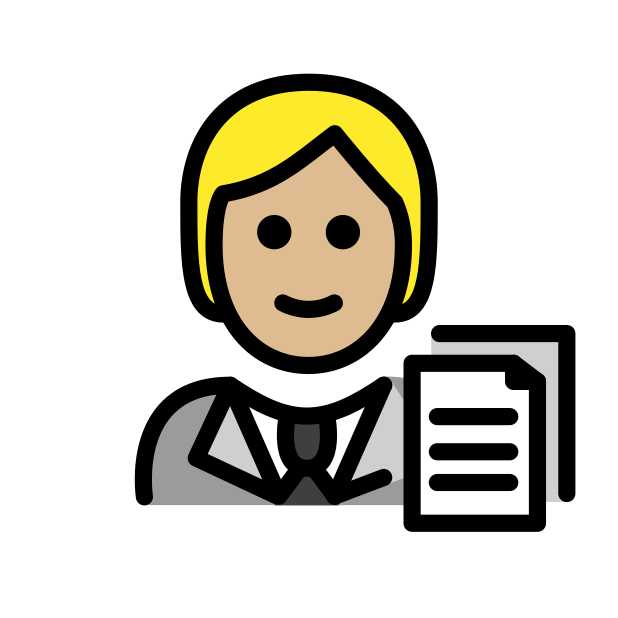
office worker: medium-light skin tone